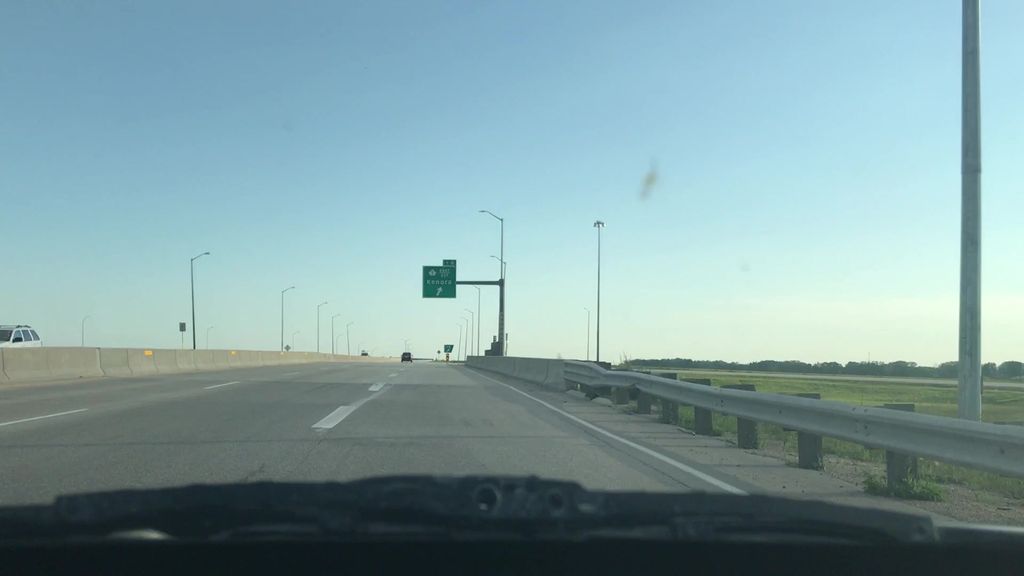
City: winnipeg